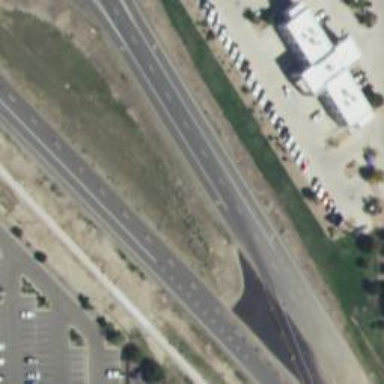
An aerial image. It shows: Expressway with asphalt surface. It is trunk highway with grade1 tracktype.